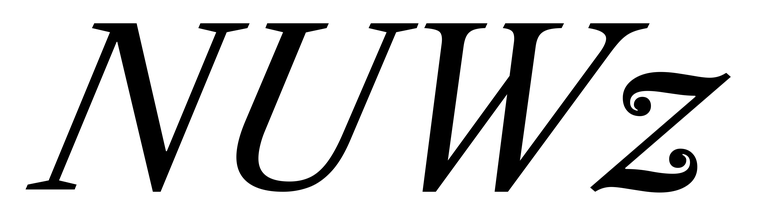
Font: LibreCaslonText-Italic_Italic